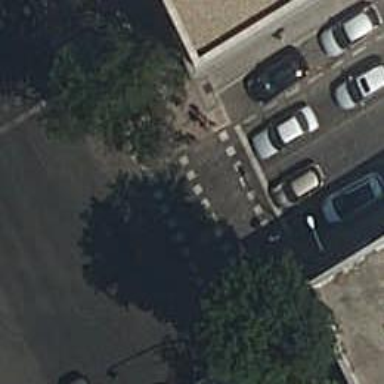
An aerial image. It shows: Zebra crossing with traffic signals.